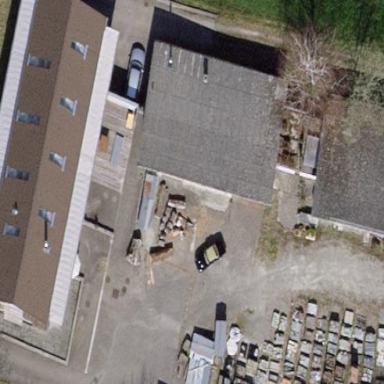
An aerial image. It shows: Building with flat grey roof.